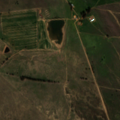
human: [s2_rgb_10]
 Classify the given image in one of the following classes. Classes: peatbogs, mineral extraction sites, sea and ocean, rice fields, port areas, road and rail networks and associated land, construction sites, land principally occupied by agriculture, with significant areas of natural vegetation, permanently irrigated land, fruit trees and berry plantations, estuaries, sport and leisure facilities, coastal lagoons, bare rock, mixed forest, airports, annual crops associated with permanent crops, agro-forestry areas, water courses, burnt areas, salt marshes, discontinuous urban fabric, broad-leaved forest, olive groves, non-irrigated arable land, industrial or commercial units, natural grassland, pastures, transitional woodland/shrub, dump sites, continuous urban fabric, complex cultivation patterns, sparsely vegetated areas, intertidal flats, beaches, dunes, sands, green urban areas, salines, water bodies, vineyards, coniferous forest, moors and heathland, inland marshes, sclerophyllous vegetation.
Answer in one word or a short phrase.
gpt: permanently irrigated land, pastures, sclerophyllous vegetation